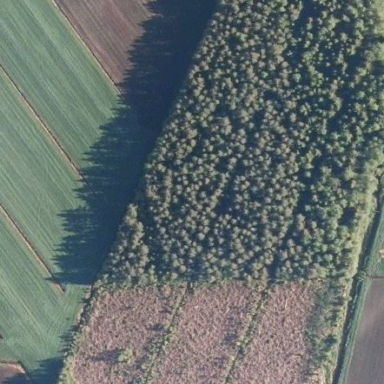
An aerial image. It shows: Woodland with needle-leaved trees.